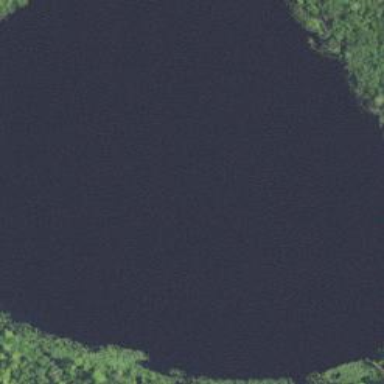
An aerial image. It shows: Serene lake.